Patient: sex M, age 60
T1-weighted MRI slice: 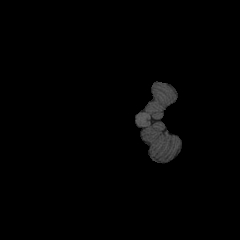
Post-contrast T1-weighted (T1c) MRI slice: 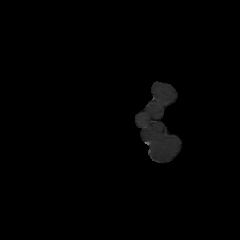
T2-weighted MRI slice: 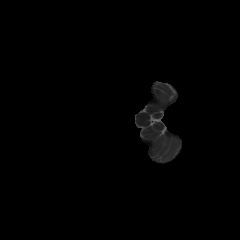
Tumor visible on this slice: no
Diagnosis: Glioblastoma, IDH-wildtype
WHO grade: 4